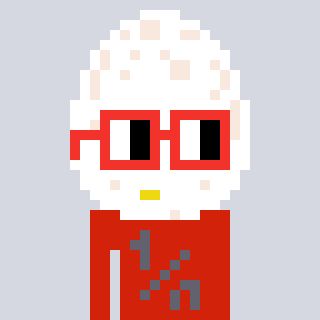
a pixel art character with square red glasses, a egg-shaped head and a red-colored body on a cool background